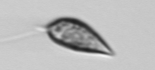
Label: Prorocentrum_triestinum